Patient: sex M, age 60
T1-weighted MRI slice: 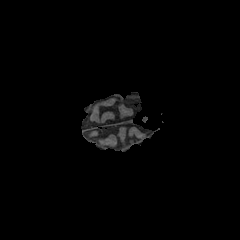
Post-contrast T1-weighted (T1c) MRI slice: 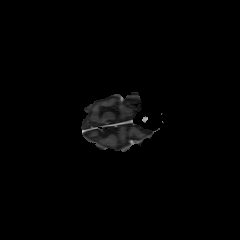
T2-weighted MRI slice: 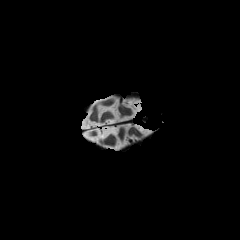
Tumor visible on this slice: no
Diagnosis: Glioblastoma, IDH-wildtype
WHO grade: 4